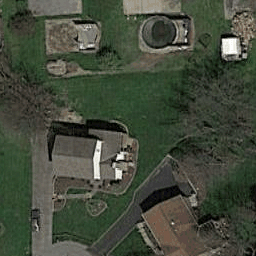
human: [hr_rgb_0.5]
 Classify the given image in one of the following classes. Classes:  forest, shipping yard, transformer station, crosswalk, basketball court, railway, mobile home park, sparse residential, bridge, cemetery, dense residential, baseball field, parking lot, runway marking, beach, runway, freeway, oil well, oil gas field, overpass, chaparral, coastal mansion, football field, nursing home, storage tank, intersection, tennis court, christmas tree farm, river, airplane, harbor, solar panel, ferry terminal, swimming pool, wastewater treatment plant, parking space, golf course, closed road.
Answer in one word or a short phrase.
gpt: sparse residential